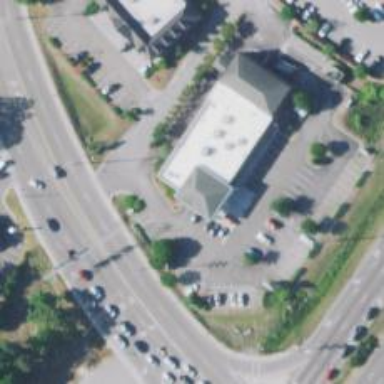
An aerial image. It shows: Pharmacy providing healthcare services.